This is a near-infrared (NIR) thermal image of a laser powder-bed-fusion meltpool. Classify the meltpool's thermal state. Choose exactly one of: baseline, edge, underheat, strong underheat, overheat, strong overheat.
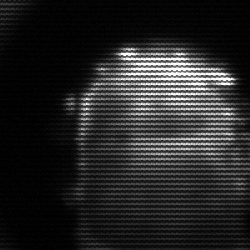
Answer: baseline